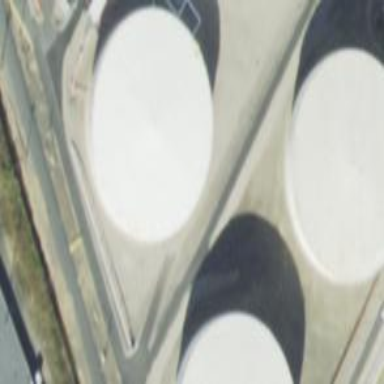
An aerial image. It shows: Building with storage tank.